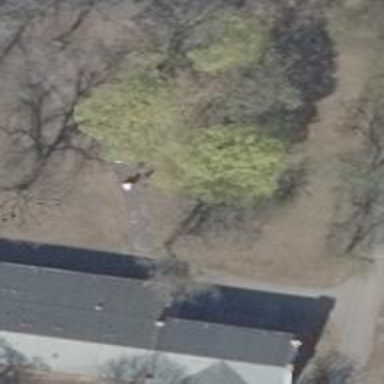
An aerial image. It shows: Semi-evergreen broadleaved tree.